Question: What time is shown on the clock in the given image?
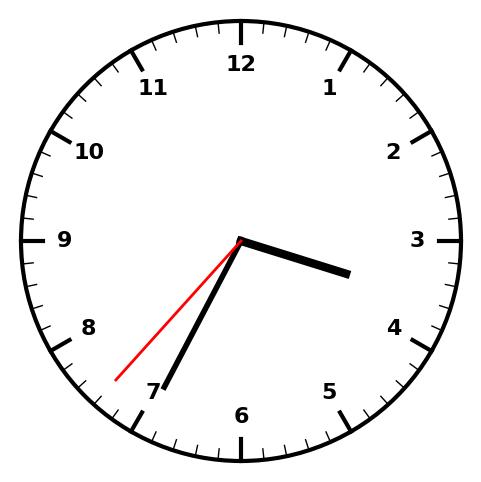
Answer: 03:34:37